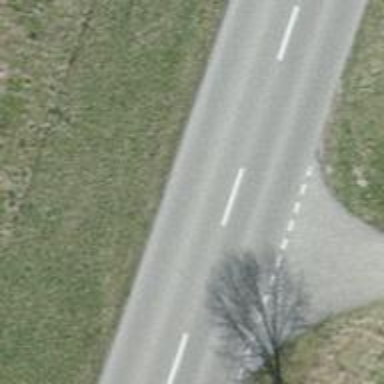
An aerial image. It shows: Secondary road with asphalt surface.